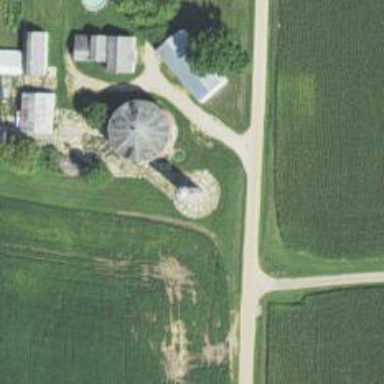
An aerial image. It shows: Silo.